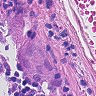
Metastatic tissue present: yes